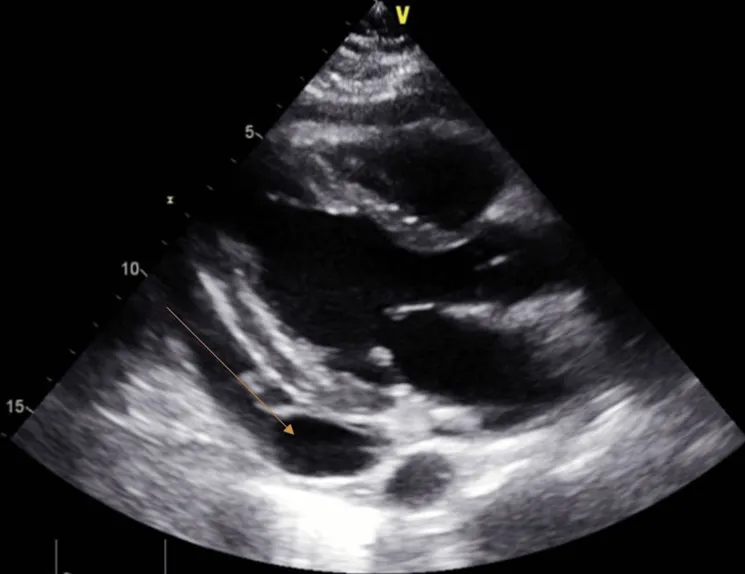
Transthoracic echo on day three showing moderate pleural effusion (orange arrow).
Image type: radiology (ultrasound)